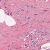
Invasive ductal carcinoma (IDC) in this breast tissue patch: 1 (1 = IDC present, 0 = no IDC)